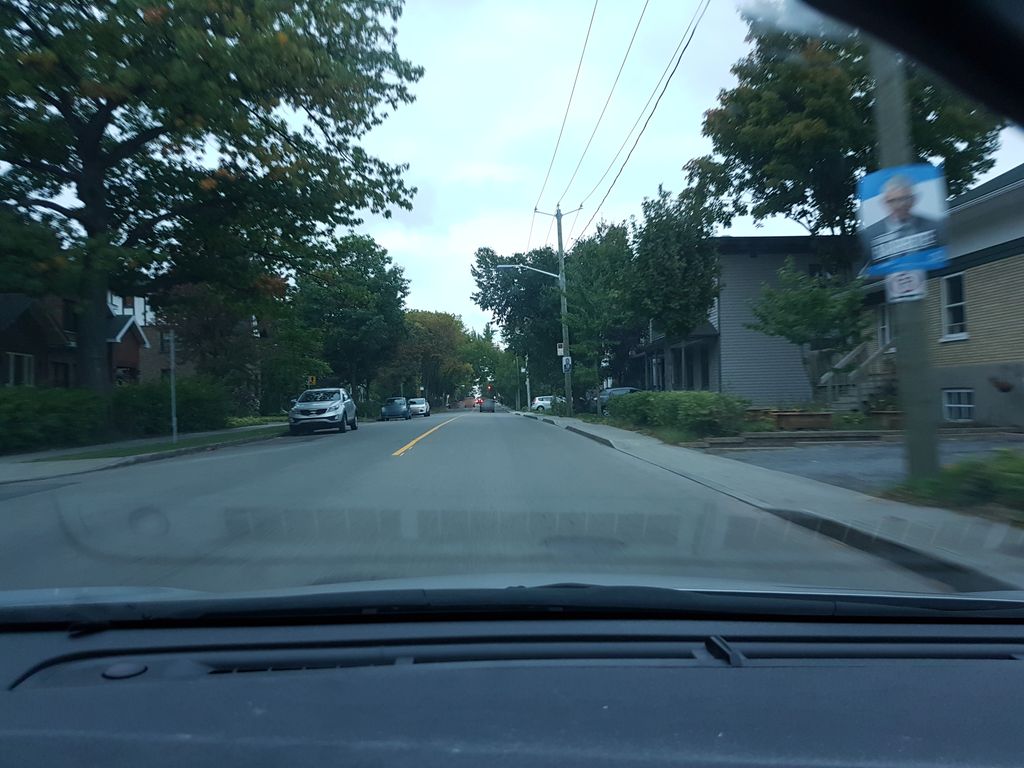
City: quebec_city